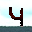
Label: 4